A 2-D grayscale encoding of one vibration snapshot from a rotor kit is shown. Determine the machine's mechanical condition. Answer with exactly one of: normal, misalignment, unbalance, looseness.
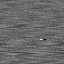
Answer: normal